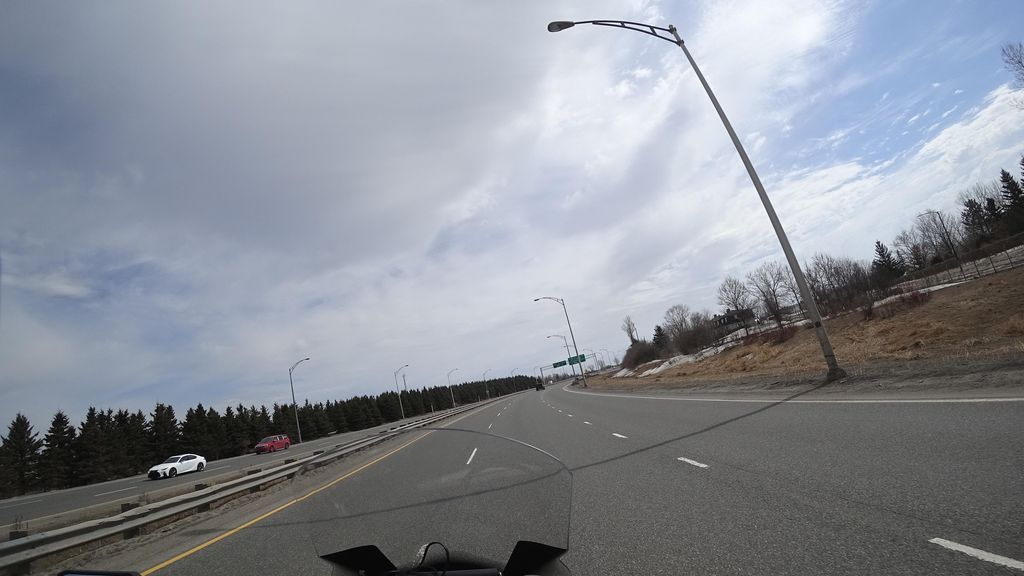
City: quebec_city